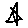
Label: star